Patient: sex M, age 57
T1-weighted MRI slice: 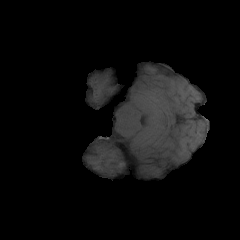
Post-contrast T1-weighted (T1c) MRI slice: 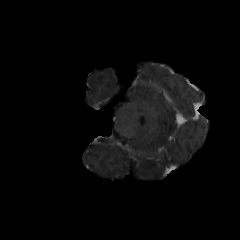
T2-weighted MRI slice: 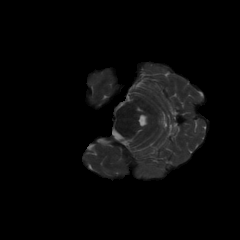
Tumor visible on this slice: yes
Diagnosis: Glioblastoma, IDH-wildtype
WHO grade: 4